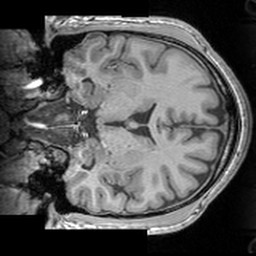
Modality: T1w
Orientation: coronal
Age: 20
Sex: male
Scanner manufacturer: siemens
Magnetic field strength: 3 T
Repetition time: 1.63 s
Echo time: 0.00311 s